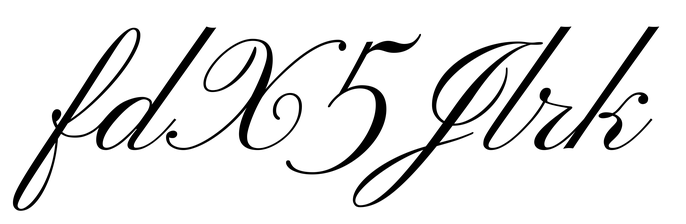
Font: PinyonScript-Regular